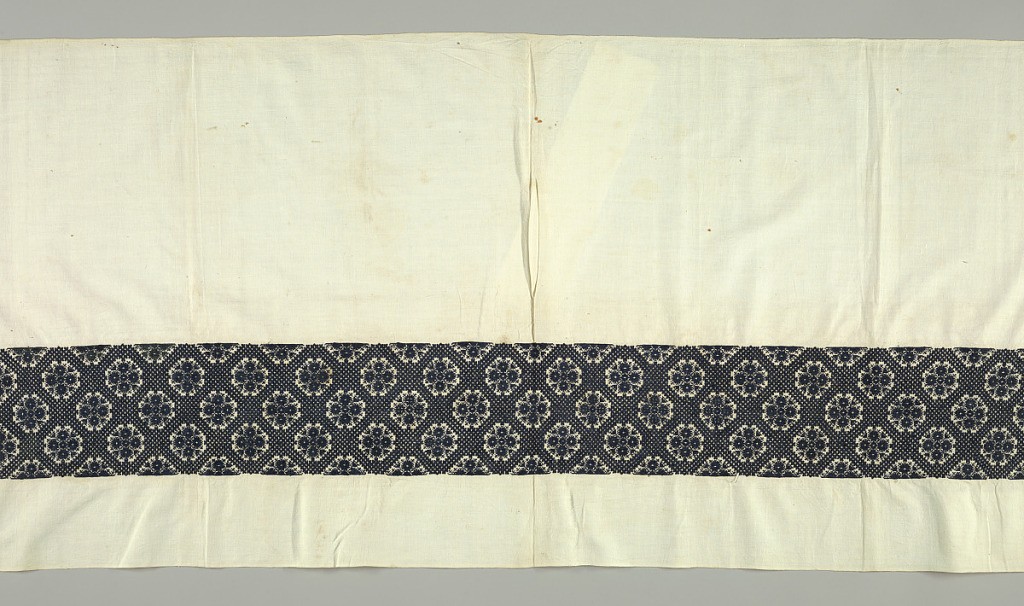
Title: Panel
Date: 19th century
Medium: linen, silk Technique: satin and buttonhole stitches
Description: Panel embroidered with a band of hexagonal motifs set in ground of crossing diagonal lines made up of small four-lobed figures. Ends of panel are buttonholed.